Aerial crown-view tile of a tropical tree (Barro Colorado Island, Panama), acquired 20250715:
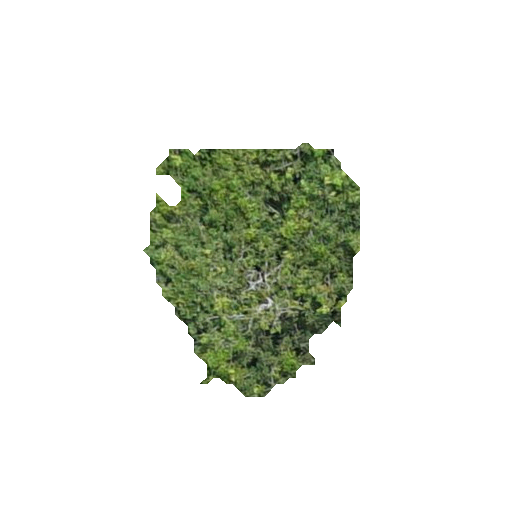
Species: Protium panamense
GBIF accepted scientific name: Protium panamense
Crown area: 58.788 m²